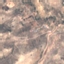
Label: PermanentCrop